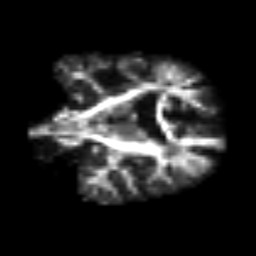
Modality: FA
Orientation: coronal
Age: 62
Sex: female
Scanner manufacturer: siemens
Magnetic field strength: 3 T
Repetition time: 3.2 s
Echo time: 0.081 s